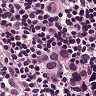
Metastatic tissue present: yes